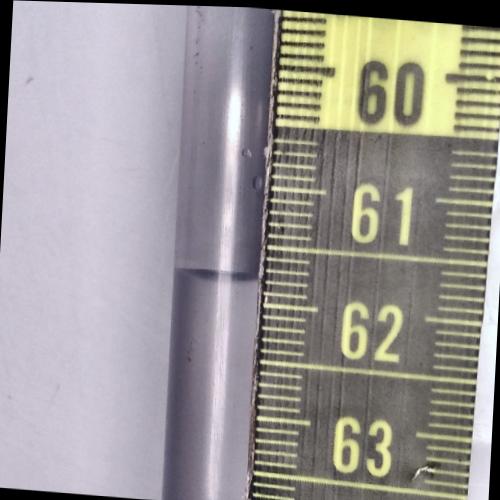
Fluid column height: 61.8 cm